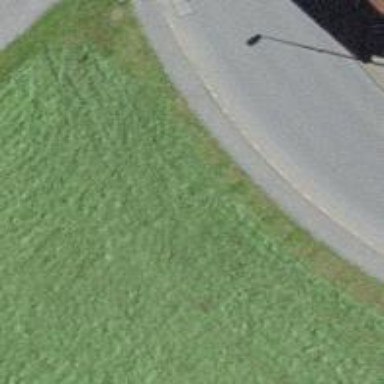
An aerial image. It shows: Sidewalk.